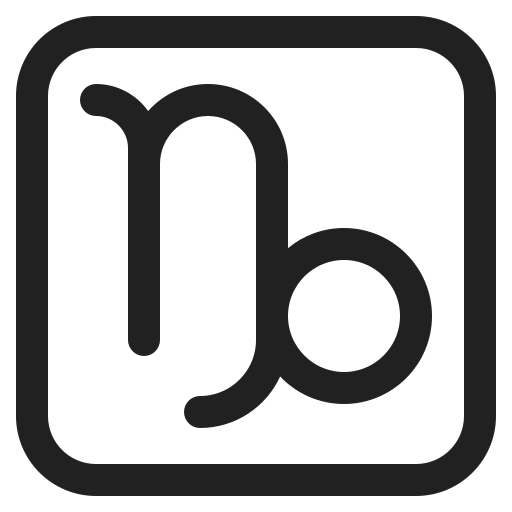
capricorn high contrast